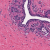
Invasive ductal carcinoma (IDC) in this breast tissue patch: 0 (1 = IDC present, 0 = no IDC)